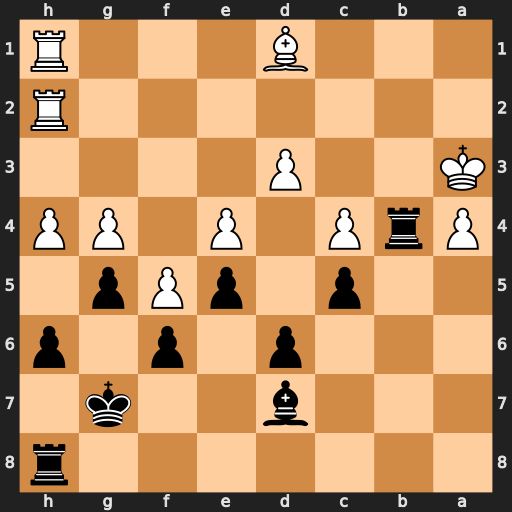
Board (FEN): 7r/3b2k1/3p1p1p/2p1pPp1/PrP1P1PP/K2P4/7R/3B3R
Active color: b
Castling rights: -
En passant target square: -
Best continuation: Bxa4 Rb2 Bxd1 Rxb4 cxb4+